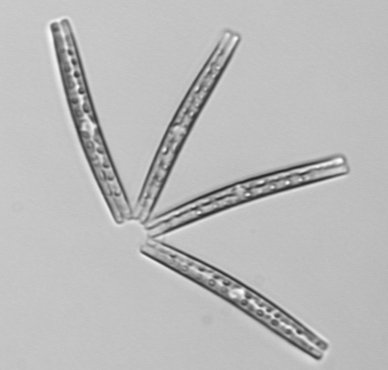
Label: Thalassionema